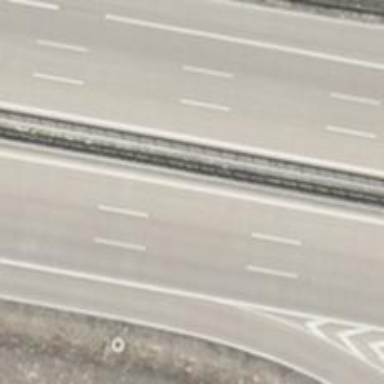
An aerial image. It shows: Motorway junction.